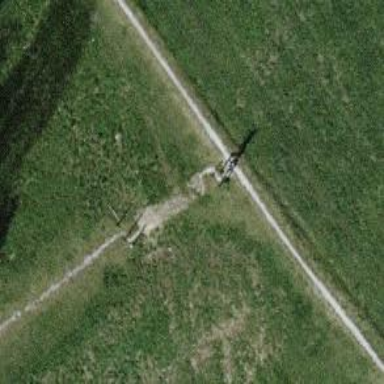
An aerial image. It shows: Path.